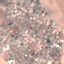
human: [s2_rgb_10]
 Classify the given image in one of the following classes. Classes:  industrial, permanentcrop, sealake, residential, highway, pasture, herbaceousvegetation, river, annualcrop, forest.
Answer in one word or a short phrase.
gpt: Residential